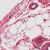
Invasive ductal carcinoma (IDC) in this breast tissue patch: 0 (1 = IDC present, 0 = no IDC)